Field crop: maize
Growth stage: 2
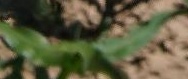
Species: maize